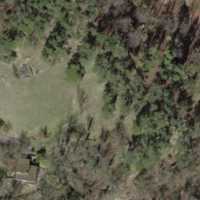
EUNIS habitat code: 41
Species observed at this site:
Pholidoptera griseoaptera
Mellicta parthenoides
Pseudochorthippus parallelus
Anacamptis pyramidalis
Melanargia galathea
Orchis militaris
Pieris rapae
Gomphocerippus rufus
Neottia ovata
Chorthippus biguttulus
Melittis melissophyllum